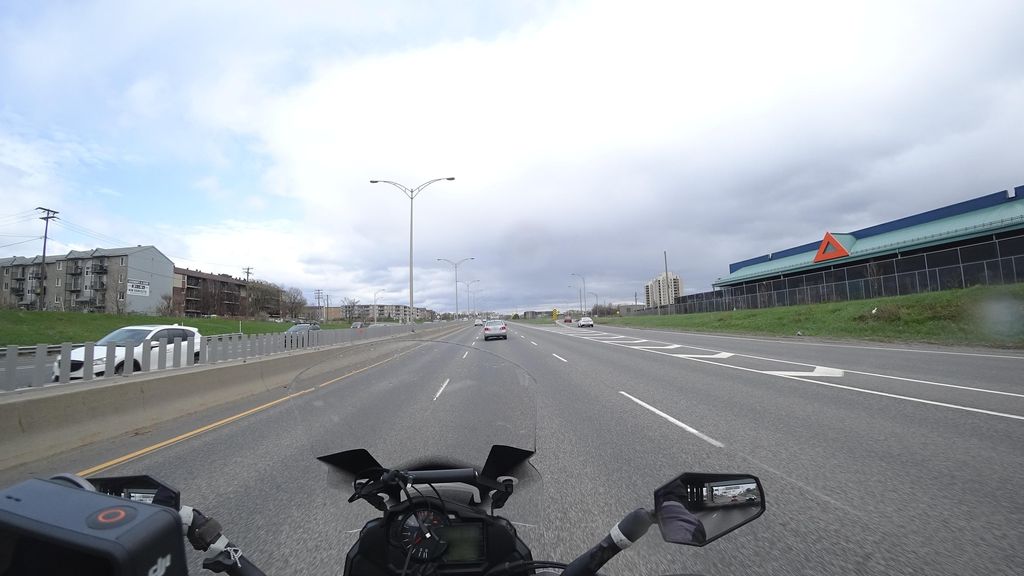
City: quebec_city